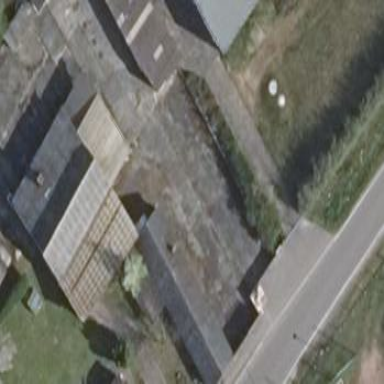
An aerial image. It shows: Gabled building with grey roof and grey exterior. The roof is oriented along the structure.